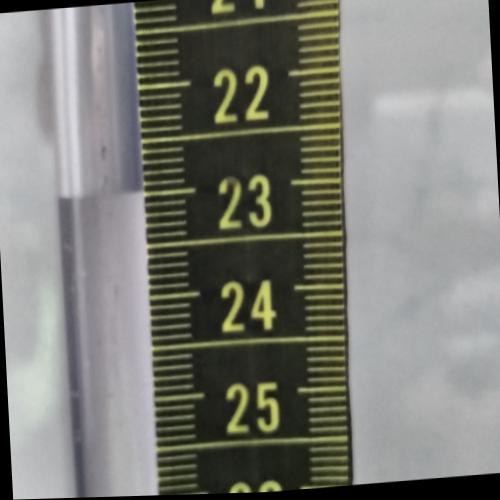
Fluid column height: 23.0 cm